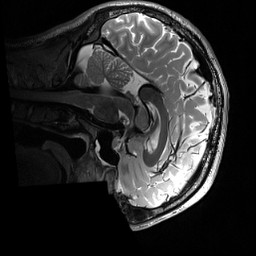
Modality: T2w
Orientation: sagittal
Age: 21
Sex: male
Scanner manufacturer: siemens
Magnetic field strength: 3 T
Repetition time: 3.2 s
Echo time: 0.566 s